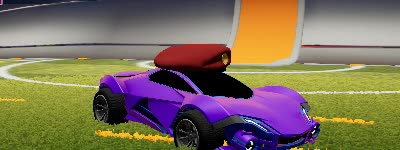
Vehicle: werewolf